Interaction volume radius: 5 \u00c5
Interaction volume height: 25 \u00c5
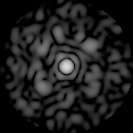
Disorder parameter: 0.7531